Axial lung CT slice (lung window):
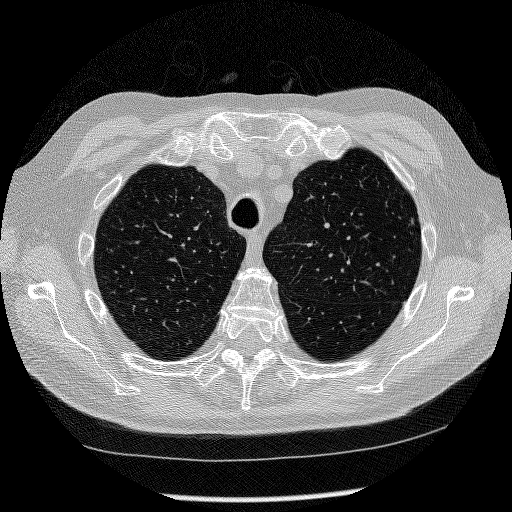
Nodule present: no